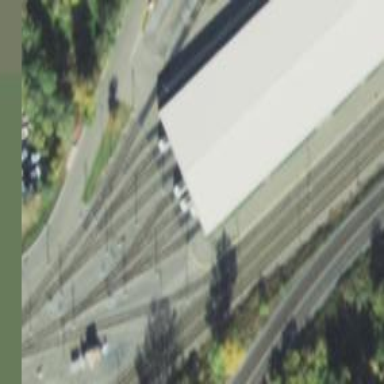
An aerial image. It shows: Light rail service yard with electrified contact lines.